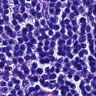
Metastatic tissue present: no